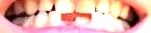
Condition: hypodontia